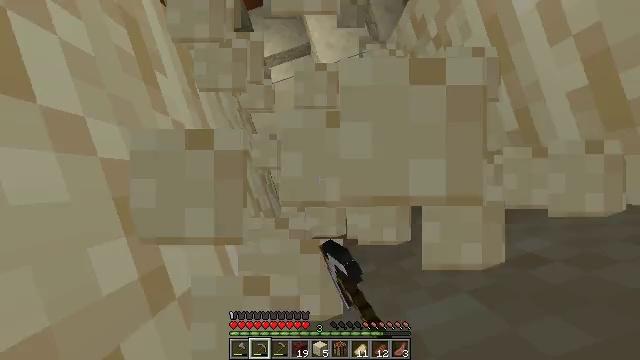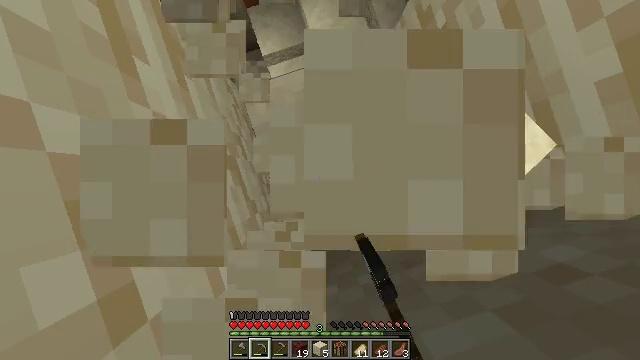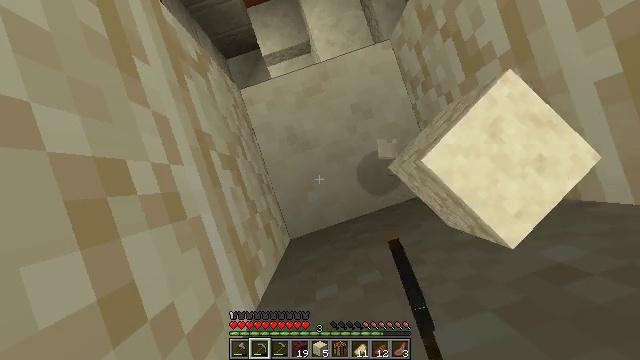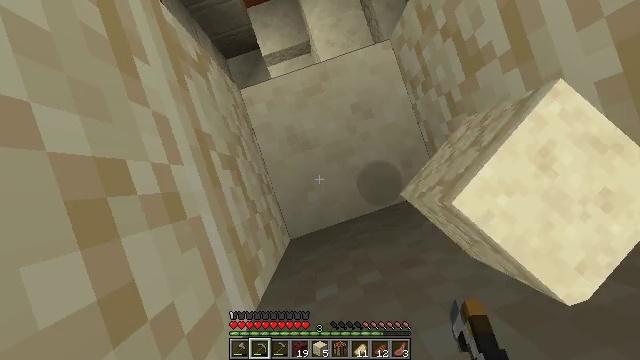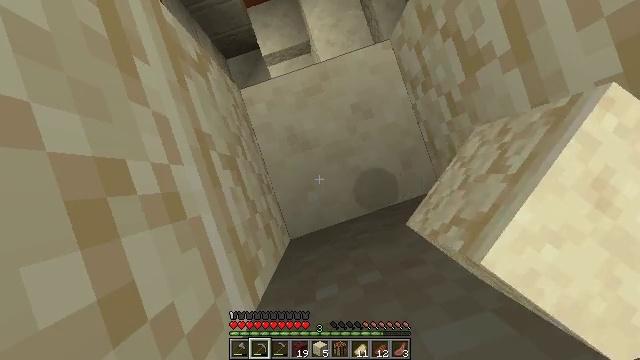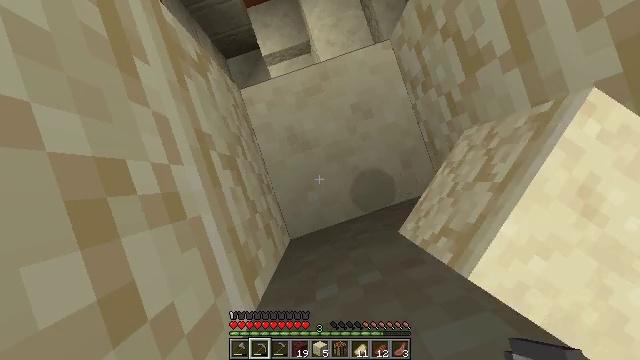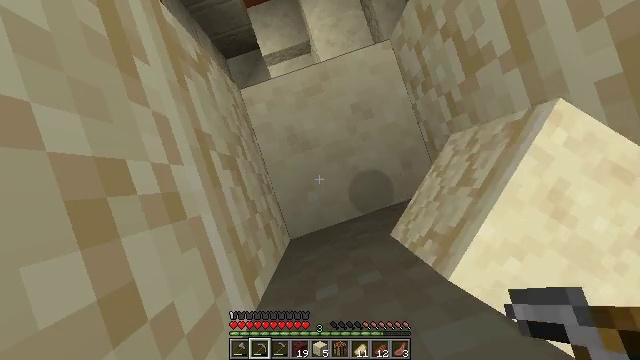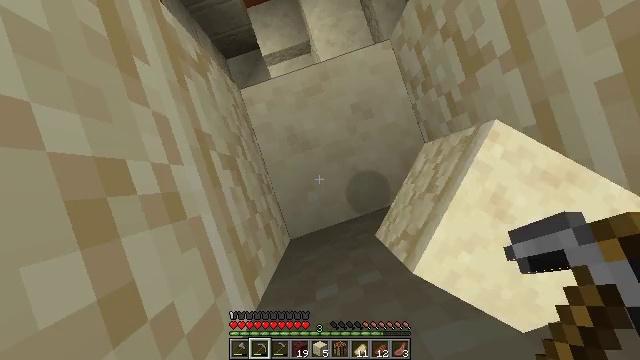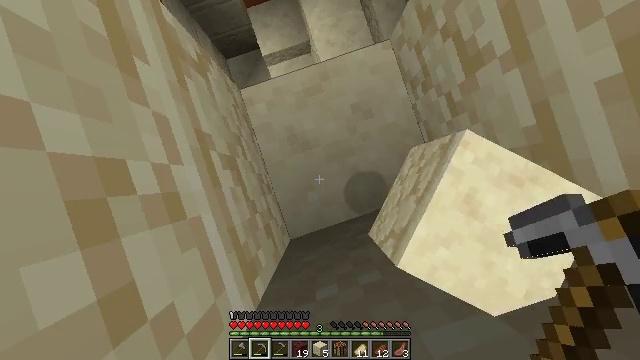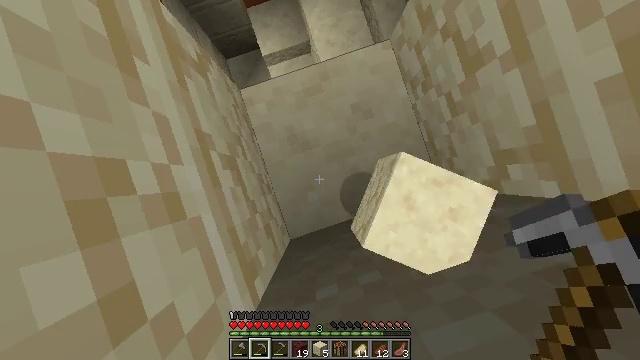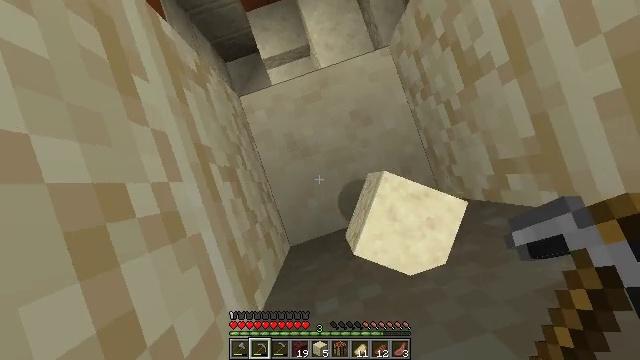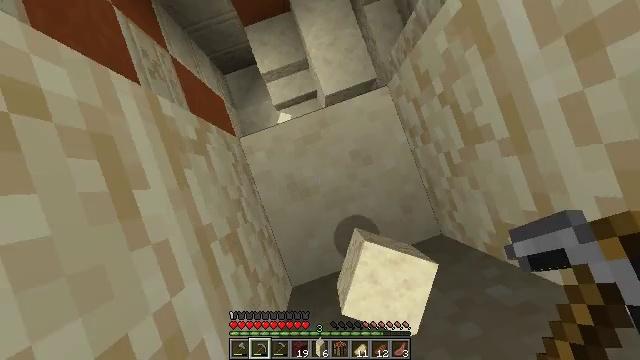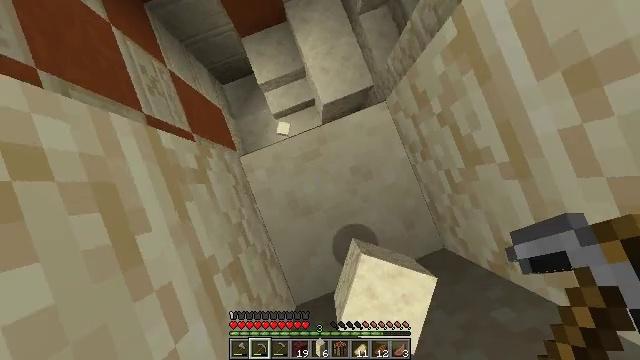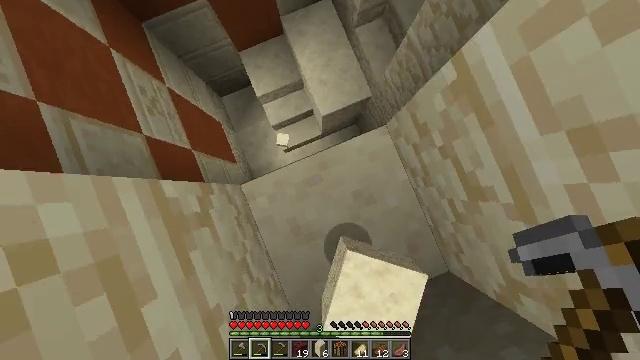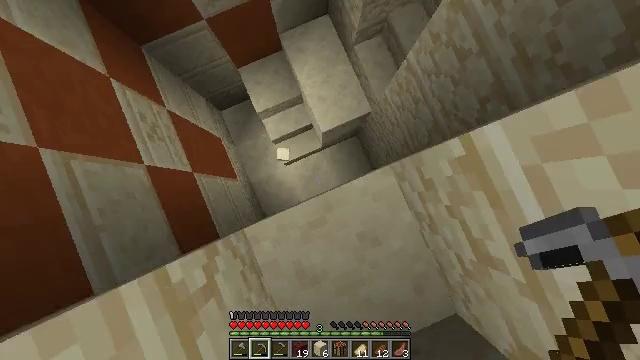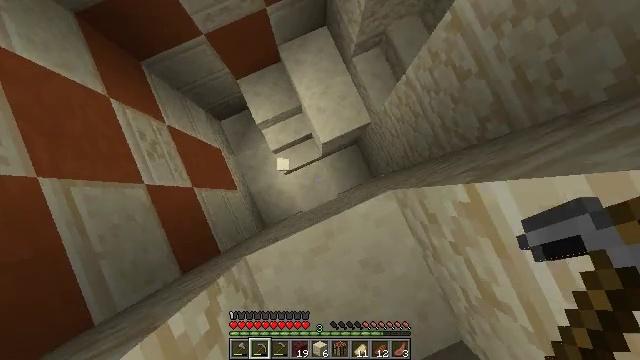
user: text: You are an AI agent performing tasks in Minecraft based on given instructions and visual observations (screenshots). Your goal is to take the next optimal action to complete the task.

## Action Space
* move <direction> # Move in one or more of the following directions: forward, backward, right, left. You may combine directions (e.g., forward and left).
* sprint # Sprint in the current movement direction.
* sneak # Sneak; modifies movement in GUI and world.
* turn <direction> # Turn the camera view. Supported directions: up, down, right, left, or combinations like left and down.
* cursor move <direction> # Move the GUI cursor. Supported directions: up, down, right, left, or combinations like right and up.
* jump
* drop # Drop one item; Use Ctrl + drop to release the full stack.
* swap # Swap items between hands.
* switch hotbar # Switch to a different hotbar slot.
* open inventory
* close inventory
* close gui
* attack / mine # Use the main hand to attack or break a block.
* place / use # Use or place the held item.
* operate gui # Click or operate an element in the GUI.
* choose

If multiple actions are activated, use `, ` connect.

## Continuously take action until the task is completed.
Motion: motion action
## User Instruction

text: Extract blue terracotta from the ground or building.
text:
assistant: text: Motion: no_op
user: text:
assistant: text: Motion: no_op
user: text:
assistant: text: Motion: no_op
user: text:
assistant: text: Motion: no_op
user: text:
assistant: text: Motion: no_op
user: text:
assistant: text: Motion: no_op
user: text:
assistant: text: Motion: no_op
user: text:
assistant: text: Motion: no_op
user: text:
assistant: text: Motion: no_op
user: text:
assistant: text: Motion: move forward
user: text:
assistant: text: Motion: move forward
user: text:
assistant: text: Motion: move forward, turn right
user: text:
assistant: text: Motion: move forward, turn right
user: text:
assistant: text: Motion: move forward
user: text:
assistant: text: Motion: move forward
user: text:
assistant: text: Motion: move forward, jump
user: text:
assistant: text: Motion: move forward, turn right, jump
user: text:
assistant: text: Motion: move forward, jump
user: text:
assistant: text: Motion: move forward, turn right, jump
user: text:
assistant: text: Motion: move forward, turn right, jump
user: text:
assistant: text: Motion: move forward, turn right
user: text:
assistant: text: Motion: move forward, turn right
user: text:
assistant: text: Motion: move forward, turn right and up
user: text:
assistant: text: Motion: move forward, turn right and up
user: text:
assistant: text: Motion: move forward, turn right and up
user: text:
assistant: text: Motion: move forward, turn right and up
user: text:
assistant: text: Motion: move forward and move left, turn right and up
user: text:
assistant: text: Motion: move forward and move left, turn right and up
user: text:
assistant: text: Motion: move left, turn right and up
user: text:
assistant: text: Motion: turn right and up